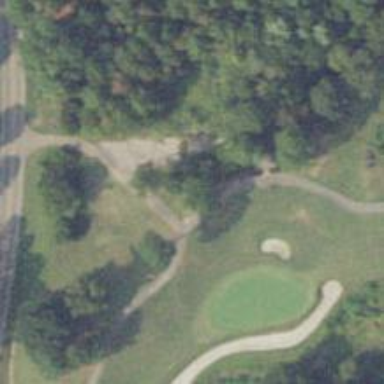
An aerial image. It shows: Golf cartpath that is also road path.